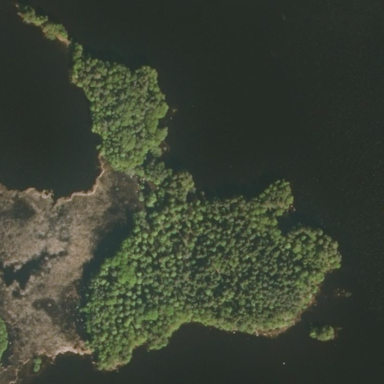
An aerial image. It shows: Image showing island.